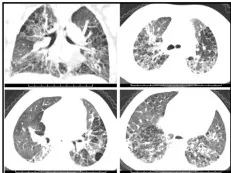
Radiological features during follow-up. (E) CT image showing progressive changes upon relapse of SLE after prednisone treatment for 1 year.
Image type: radiology (ct)